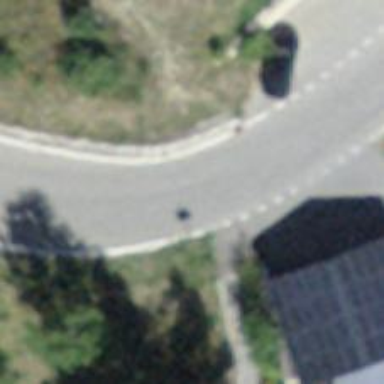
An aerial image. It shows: Road with steps.